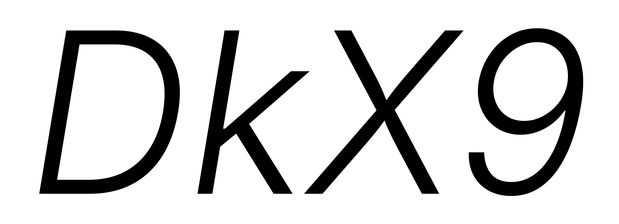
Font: Inter-Italic_Light_Italic